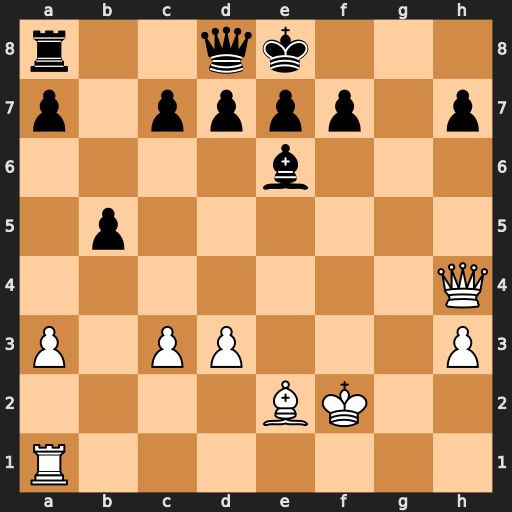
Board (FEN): r2qk3/p1pppp1p/4b3/1p6/7Q/P1PP3P/4BK2/R7
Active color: w
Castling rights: q
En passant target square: -
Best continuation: Rg1 d6 Rg8+ Kd7 Rxd8+